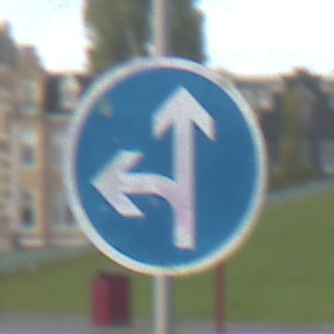
Verkehrszeichen: VorgeschriebeneFahrtrichtungGeradeausOderLinks
Umgebung: Outdoor, Suburban
Tageszeit: MorningAfternoon
Wetter: PartlyCloudy
Licht: Natural
Jahreszeit: NotSpecified
Kontrast: MediumContrast